【题型】解答题　【知识点】解析几何　【难度】medium
设$P$是正实数，抛物线$\Gamma$的方程为$y^2 = 2px$，$F$为$\Gamma$的焦点，经过$F$的直线$l$与$\Gamma$相交于$A$、$B$两点，且$A$在$B$的上方. 已知当$l$的倾斜角为$60^\circ$时，$A$的横坐标为3.

(1) 求$P$的值.

(2) 若$\triangle OAB$的面积为4，求$l$的方程.

(3) 过点$A$作$\Gamma$准线的垂线，垂足为点$C$，求证：直线$BC$恒经过一定点.
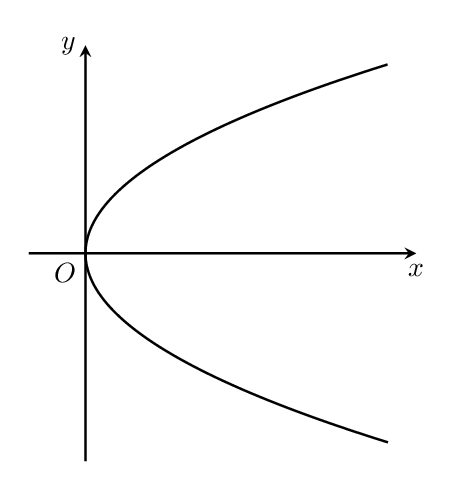
【解答】
【详解】
(1)

焦点坐标为$F\left(\dfrac{p}{2},0\right)$，斜率$k = \tan60^\circ = \sqrt{3}$,

可得直线$l$的方程为$y = \sqrt{3}\left(x - \dfrac{p}{2}\right)$,

将$x = 3$代入直线$l$的方程$y = \sqrt{3}\left(x - \dfrac{p}{2}\right)$，可得$y = \sqrt{3}\left(3 - \dfrac{p}{2}\right)$

又因为点$A$在抛物线$y^2 = 2px$上

所以$\left(\sqrt{3}\left(3 - \dfrac{p}{2}\right)\right)^2 = 2p \times 3$

即$3\left(3 - \dfrac{p}{2}\right)^2 = 6p$

所以$p^2 - 20p + 36 = 0$

解得$p = 2$或$p = 18$

当$p = 18$时，$y = \sqrt{3}\left(3 - \dfrac{18}{2}\right) = -6\sqrt{3}$，此时$A$点在$x$轴下方，不符合$A$在$B$上方的条件，舍去.

所以$p = 2$

(2) 由（1）知$p = 2$，则抛物线方程为$y^2 = 4x$，焦点$F(1,0)$.

设直线$l$的方程为$x = my + 1\ (m \in R)$，$A(x_1,y_1)$，$B(x_2,y_2)$.

$\begin{cases} x = my + 1 \\ y^2 = 4x \end{cases} \Rightarrow y^2 - 4my - 4 = 0$

$\therefore y_1 + y_2 = 4m$，$y_1y_2 = -4$

$\therefore S_{\triangle OAB} = S_{\triangle OAF} + S_{\triangle OBF}$

$\therefore S_{\triangle OAF} = \dfrac{1}{2} \times |OF| \times |y_1|$，$S_{\triangle OBF} = \dfrac{1}{2} \times |OF| \times |y_2|$，其中$|OF| = 1$

所以$S_{\triangle OAB} = \dfrac{1}{2} \times |OF| \times |y_1 - y_2| = \dfrac{1}{2} \times 1 \times \sqrt{(y_1 + y_2)^2 - 4y_1y_2}$

$\therefore S_{\triangle OAB} = \dfrac{1}{2} \times \sqrt{(4m)^2 - 4 \times (-4)} = \dfrac{1}{2} \times \sqrt{16m^2 + 16} = 2\sqrt{m^2 + 1}$

解得$m = \pm \sqrt{3}$

当$m = \sqrt{3}$时，直线$l$的方程为$x = \sqrt{3}y + 1$，即$x - \sqrt{3}y - 1 = 0$

当$m = -\sqrt{3}$时，直线$l$的方程为$x = -\sqrt{3}y + 1$，即$x + \sqrt{3}y - 1 = 0$

因此，直线$l$的方程为$x - \sqrt{3}y - 1 = 0$或$x + \sqrt{3}y - 1 = 0$

(3) 由（2）得：$y_1 + y_2 = 4m$，$y_1y_2 = -4 \Rightarrow y_2 = -\dfrac{4}{y_1}$

$y_2^2 = 4x_2 \Rightarrow x_2 = \dfrac{y_2^2}{4} = \dfrac{\left(-\dfrac{4}{y_1}\right)^2}{4} = \dfrac{4}{y_1^2}$

$\therefore A(x_1,y_1)$，$B\left(\dfrac{4}{y_1^2},-\dfrac{4}{y_1}\right)$，$C(-1,y_1)$

$\therefore k_{BC} = \dfrac{y_1 + \dfrac{4}{y_1}}{-1 - \dfrac{4}{y_1^2}} = -\dfrac{y_1^3 + 4y_1}{y_1^2 + 4} = -y_1$

$\therefore y - y_1 = -y_1(x + 1) \Rightarrow y = -y_1x$

所以$BC$恒经过$(0,0)$
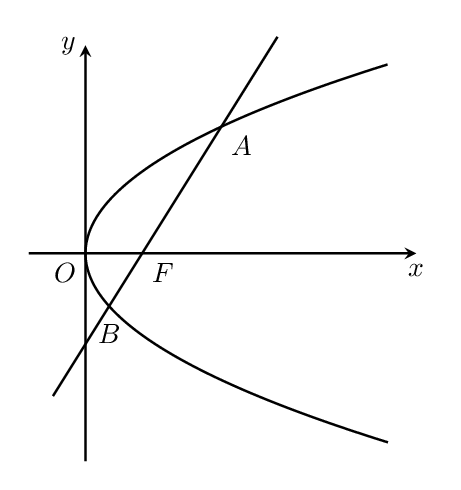